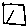
Label: square